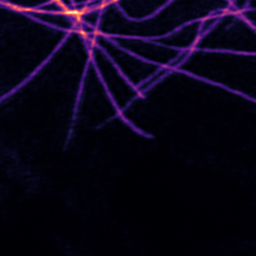
Label: Super-resolution Microtubules image